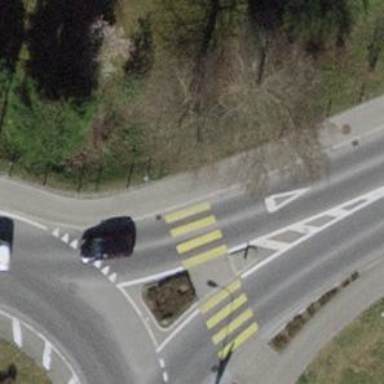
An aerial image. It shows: Marked zebra crossing with pedestrian island.